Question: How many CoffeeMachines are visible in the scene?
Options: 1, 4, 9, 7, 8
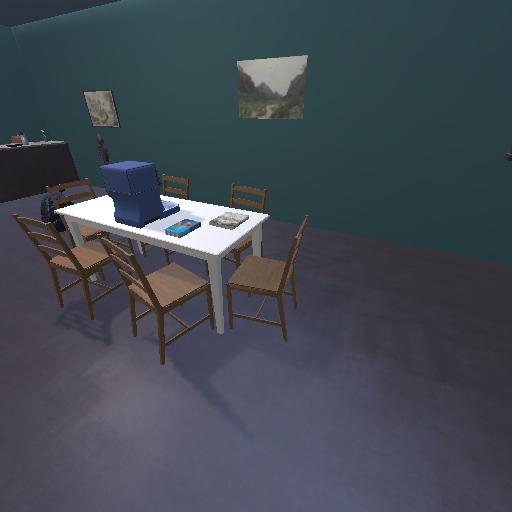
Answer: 1